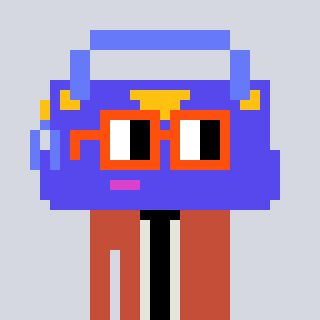
a pixel art character with square orange glasses, a bag-shaped head and a rust-colored body on a cool background